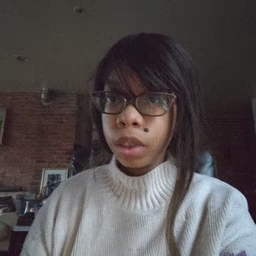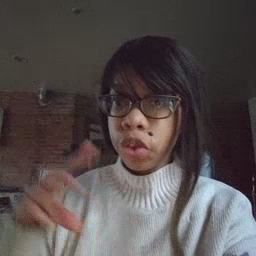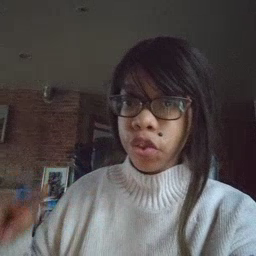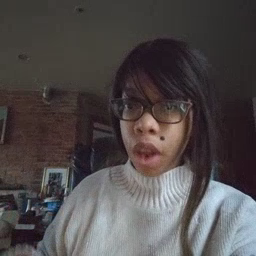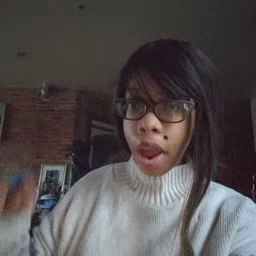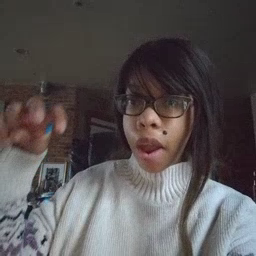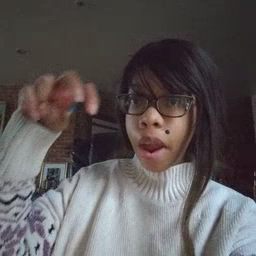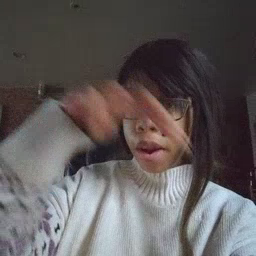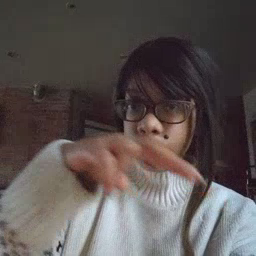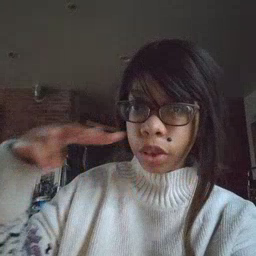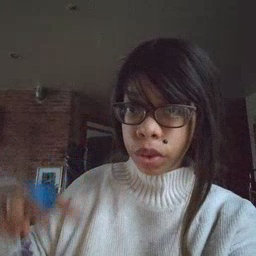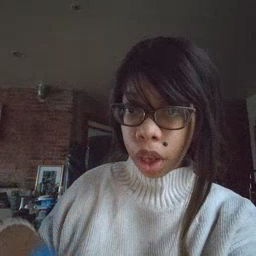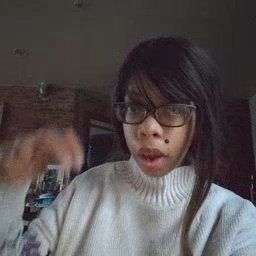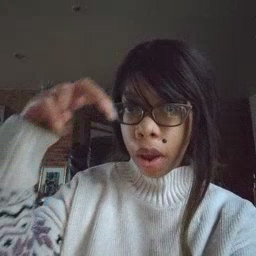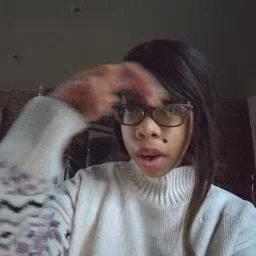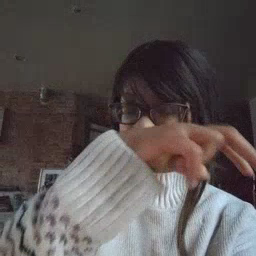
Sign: jump